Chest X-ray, PA view. Patient: 69 years old, sex F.
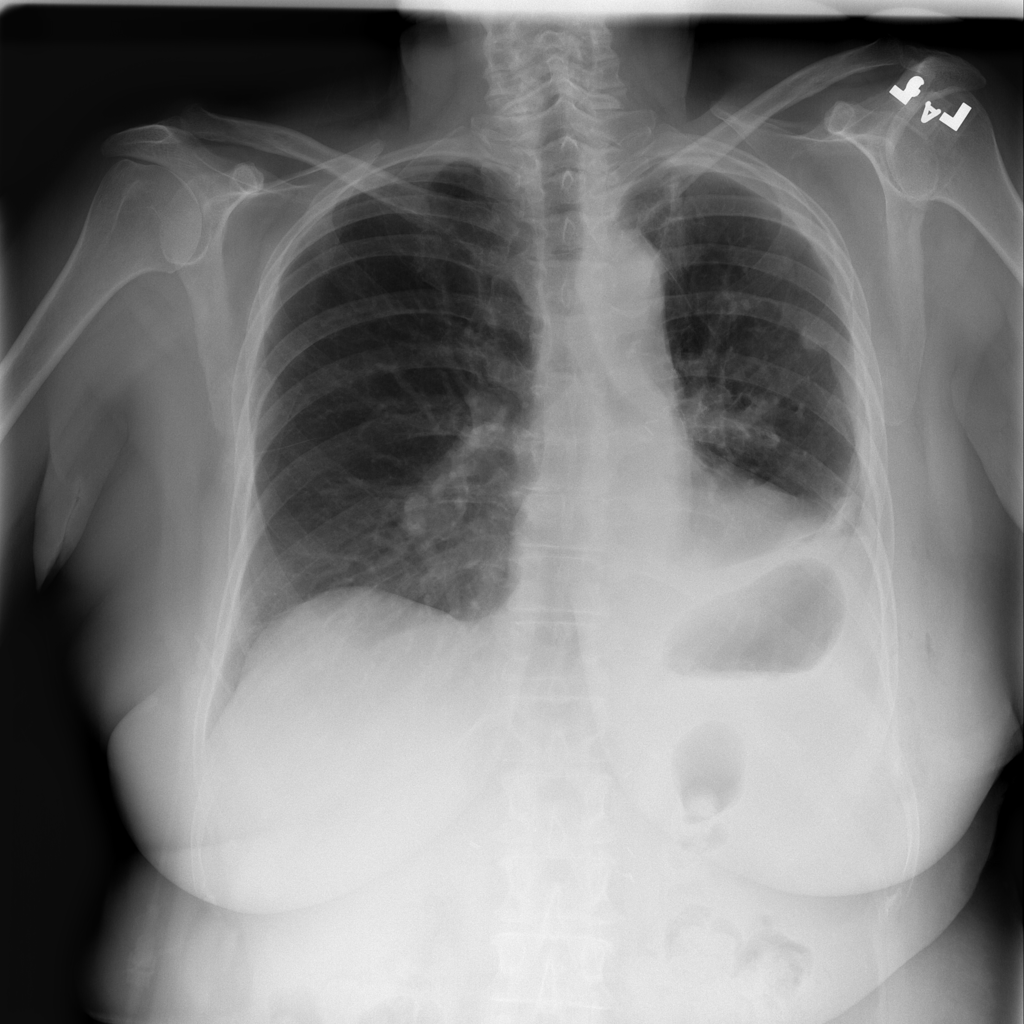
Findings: Atelectasis, Effusion, Nodule